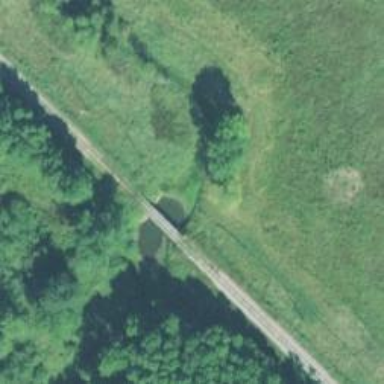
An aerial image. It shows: Bridge over railway line.